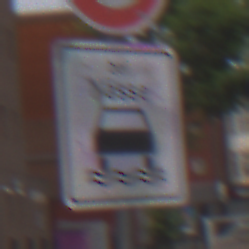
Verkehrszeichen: BeiNaesse
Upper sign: Geschwindigkeit50
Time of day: MorningAfternoon
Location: Outdoor (Urban)
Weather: Overcast
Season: NotSpecified
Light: Natural